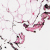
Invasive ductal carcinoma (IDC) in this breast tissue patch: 0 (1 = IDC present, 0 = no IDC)